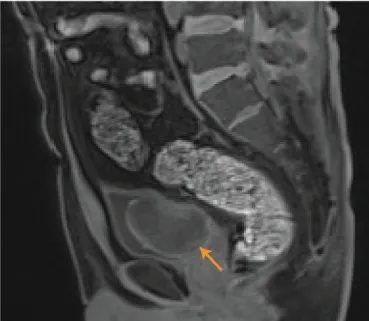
The results of preoperative examination. And slightly equal SI on T1WI in sagittal position.
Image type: radiology (mri)